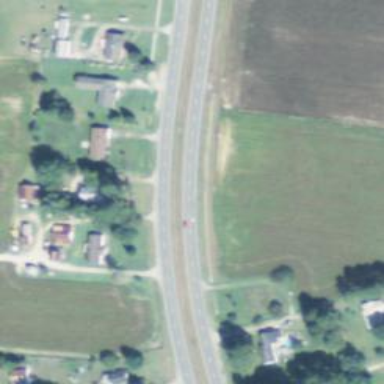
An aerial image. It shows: Trunk highway.